Question: I have some problem understanding how to read an array of x elements from an 'UITableView' and pass it to the 'SQLite' assigning a name to it.
Like a TODO List assigned to people's name.
I have created the database, I can save (null) fields except for the name of the list, but now I do not know how can I read all the fields and pass to my 'SQLite'. Any hint?
In 'PHP', I usually use a 'foreach', but I am new to 'Obj-C' and I a little bit blocked.
:
The "+" button add a new row, instead the "Save" button has to save this list to an sqlite database.
But I am blocked on how to read and save all the fields.

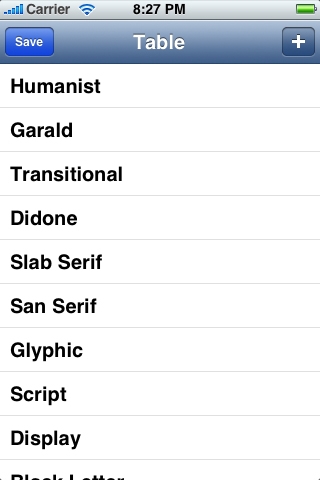
Answer: 1. What is the data source of your tableView ? each tableView object ( witch inherits from UITableView) should have a datasource who gives it the data to display in it's view.
2. You can use an SQLite wrapper so save/Load easily in/from an SQLite data base. FMDB